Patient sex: F
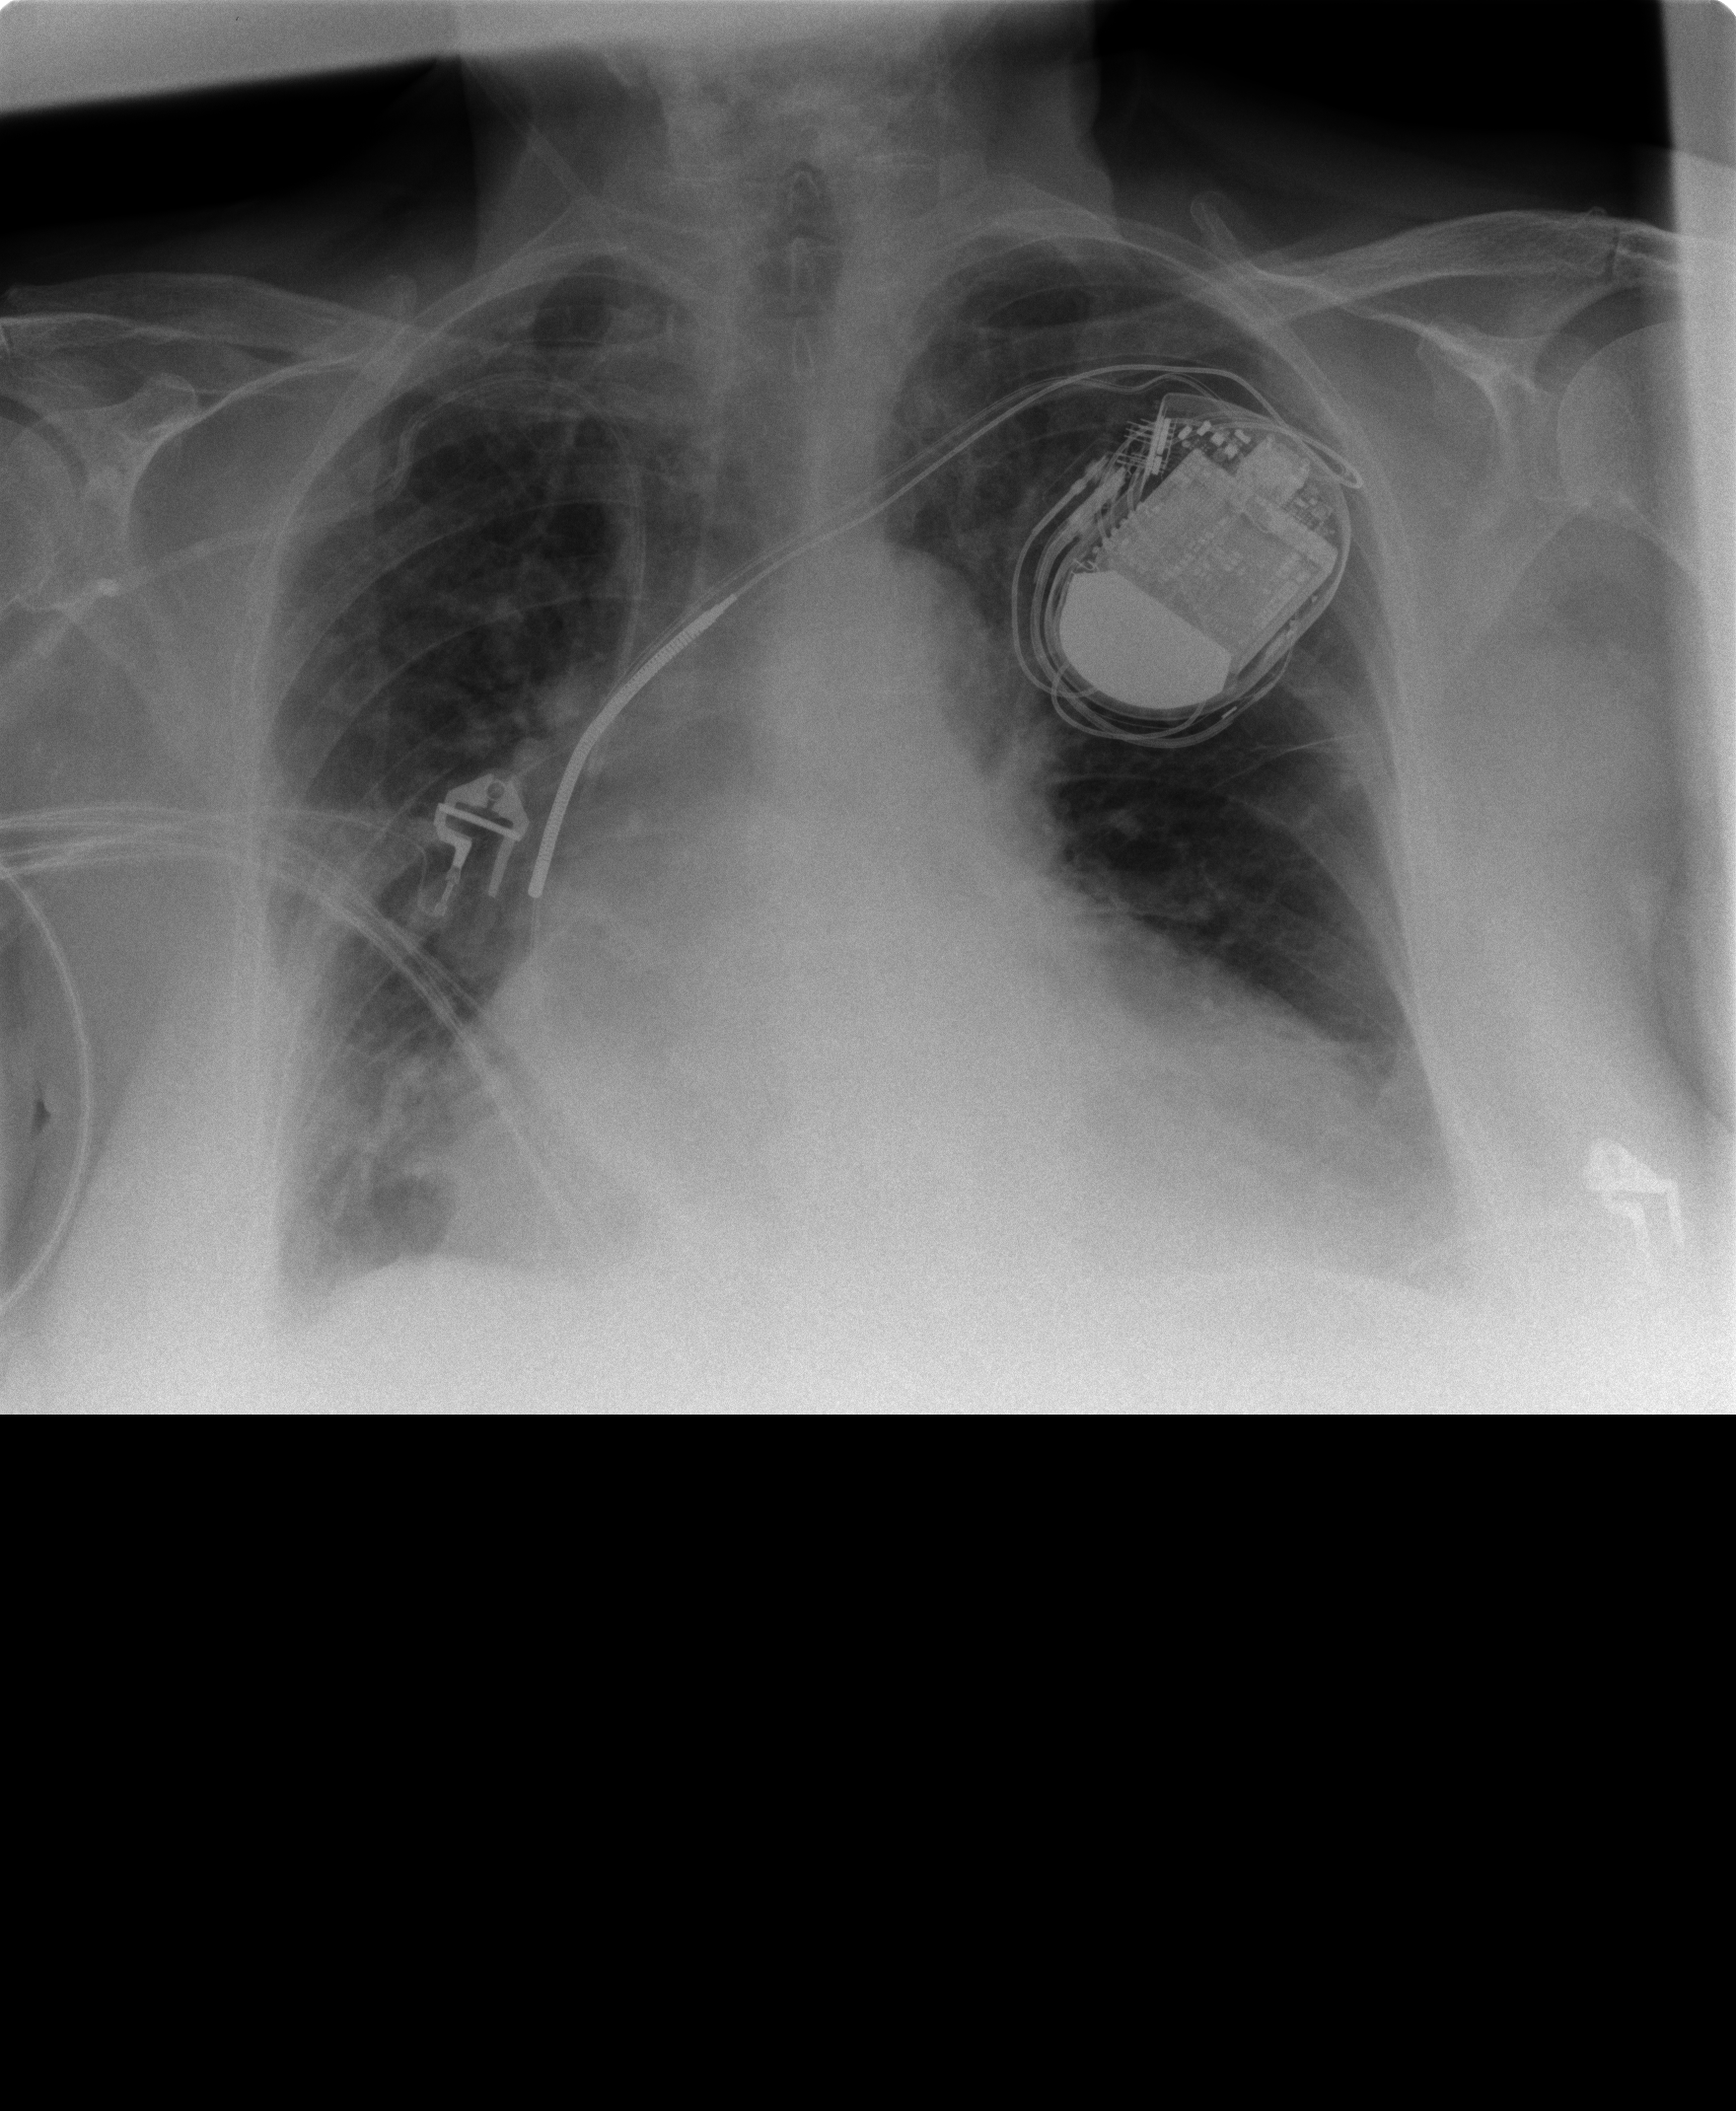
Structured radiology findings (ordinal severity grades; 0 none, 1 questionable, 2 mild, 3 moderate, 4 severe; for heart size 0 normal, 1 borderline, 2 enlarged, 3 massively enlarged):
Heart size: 2
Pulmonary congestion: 2
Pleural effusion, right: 2
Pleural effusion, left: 2
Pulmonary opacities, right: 1
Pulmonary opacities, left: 2
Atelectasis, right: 2
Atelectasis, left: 2